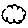
Label: cloud